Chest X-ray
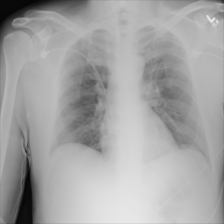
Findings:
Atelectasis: positive
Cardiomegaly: negative
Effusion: negative
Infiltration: negative
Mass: negative
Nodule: negative
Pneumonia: negative
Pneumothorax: negative
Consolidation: negative
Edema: negative
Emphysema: negative
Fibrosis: negative
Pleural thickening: negative
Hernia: negative